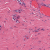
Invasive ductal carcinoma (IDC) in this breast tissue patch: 0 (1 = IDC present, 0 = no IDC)